Interaction volume radius: 5 \u00c5
Interaction volume height: 15 \u00c5
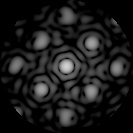
Disorder parameter: 0.3069